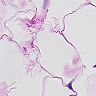
Metastatic tissue present: no